Interaction volume radius: 10 \u00c5
Interaction volume height: 10 \u00c5
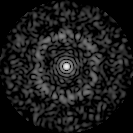
Disorder parameter: 0.8393